Aerial crown-view tile of a tropical tree (Barro Colorado Island, Panama), acquired 20250818:
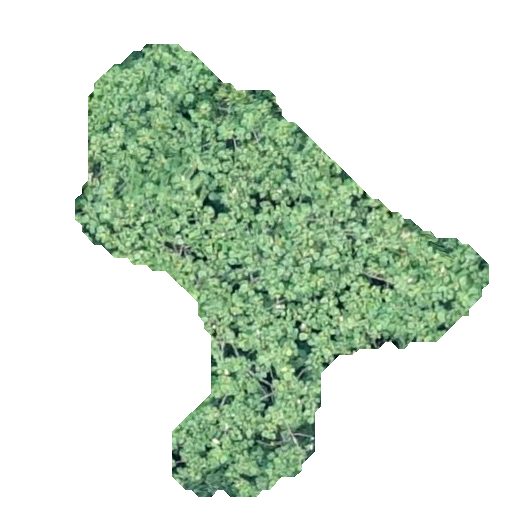
Species: Ochroma pyramidale
GBIF accepted scientific name: Ochroma pyramidale
Crown area: 131.004 m²